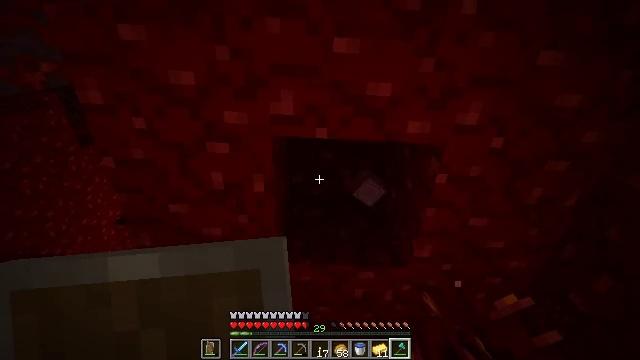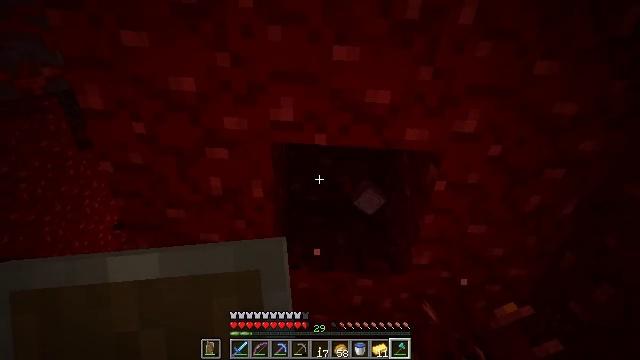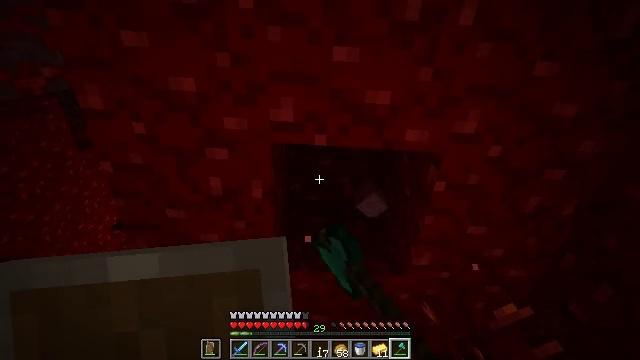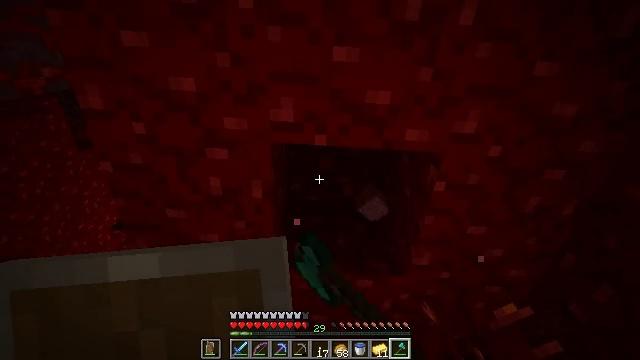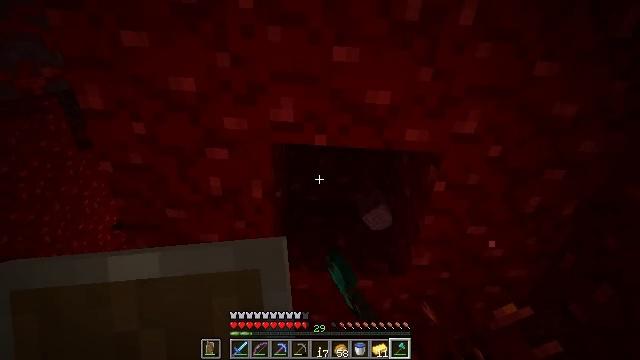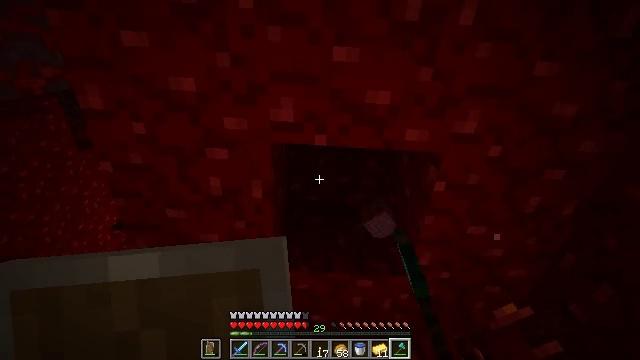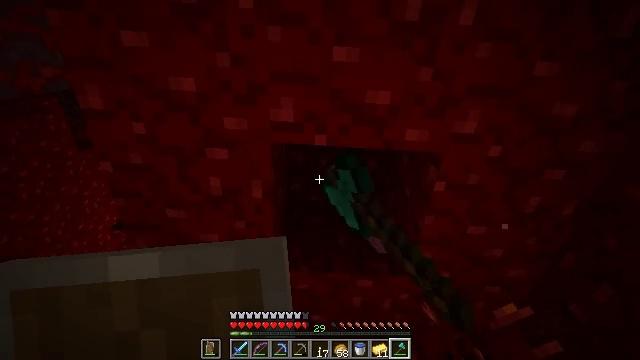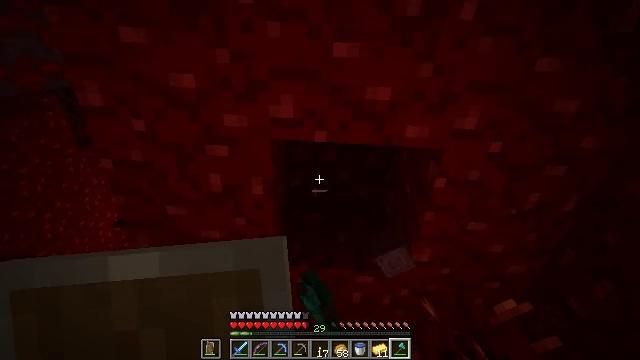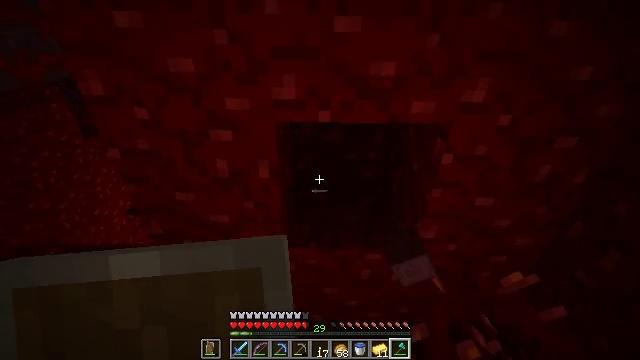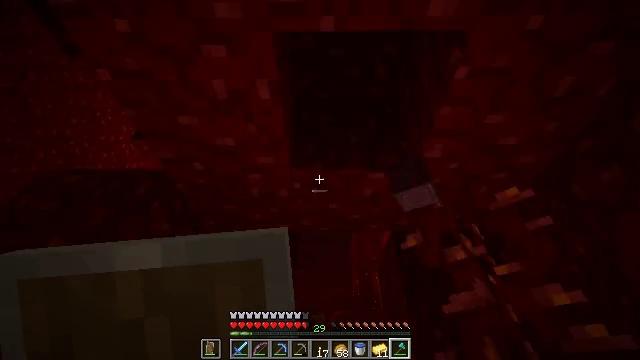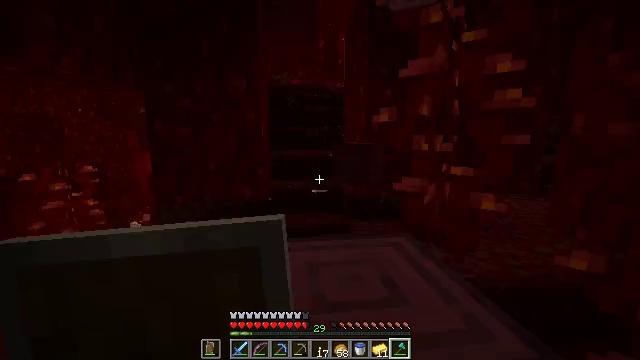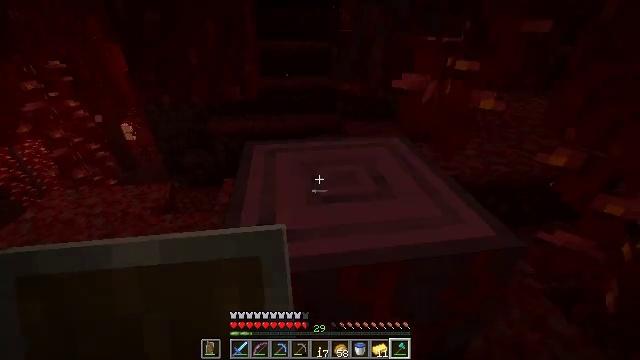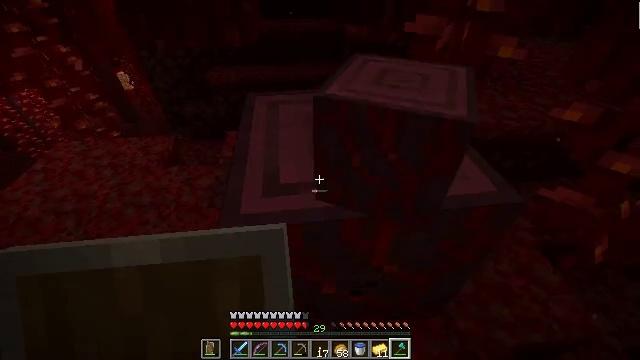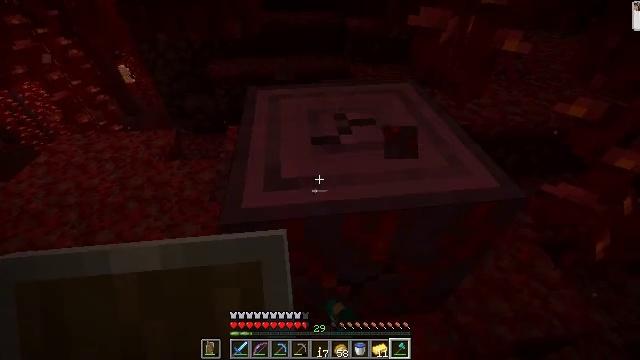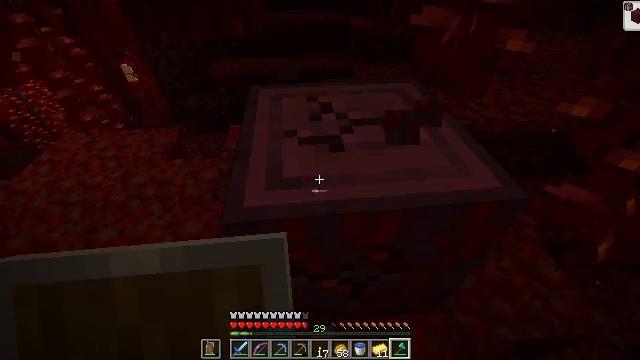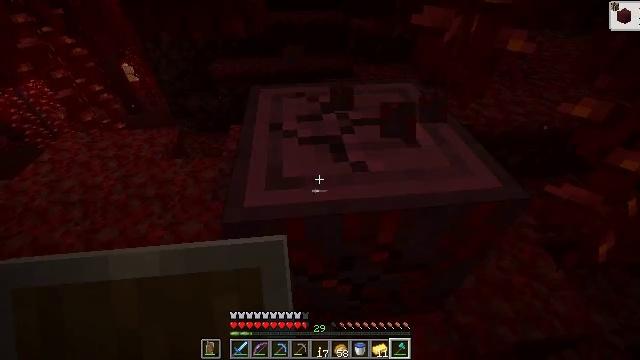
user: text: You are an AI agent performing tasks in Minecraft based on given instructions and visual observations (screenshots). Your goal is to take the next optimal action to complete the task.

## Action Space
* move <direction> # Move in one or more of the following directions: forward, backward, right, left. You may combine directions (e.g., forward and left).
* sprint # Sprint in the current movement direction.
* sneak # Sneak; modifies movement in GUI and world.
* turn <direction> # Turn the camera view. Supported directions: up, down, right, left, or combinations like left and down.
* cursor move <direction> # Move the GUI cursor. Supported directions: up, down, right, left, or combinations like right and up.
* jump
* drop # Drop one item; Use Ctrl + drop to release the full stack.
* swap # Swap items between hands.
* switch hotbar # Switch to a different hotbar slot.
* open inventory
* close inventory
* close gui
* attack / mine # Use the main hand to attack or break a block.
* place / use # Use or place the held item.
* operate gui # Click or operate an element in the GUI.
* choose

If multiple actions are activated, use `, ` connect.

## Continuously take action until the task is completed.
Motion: motion action
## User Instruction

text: Mine the crimson stem in the Nether.
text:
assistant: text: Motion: turn up, attack / mine
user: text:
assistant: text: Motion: attack / mine
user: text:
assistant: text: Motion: attack / mine
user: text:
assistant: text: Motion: attack / mine
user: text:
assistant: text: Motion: attack / mine
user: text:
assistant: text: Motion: attack / mine
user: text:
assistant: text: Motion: no_op
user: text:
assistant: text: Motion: turn left and down
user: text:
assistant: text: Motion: turn left and down
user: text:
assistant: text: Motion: turn right and down
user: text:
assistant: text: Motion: turn right and down
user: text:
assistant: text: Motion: turn left and down, attack / mine
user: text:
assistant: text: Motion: turn down, attack / mine
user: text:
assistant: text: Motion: attack / mine
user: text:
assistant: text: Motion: attack / mine
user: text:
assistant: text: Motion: attack / mine
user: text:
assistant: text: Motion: attack / mine
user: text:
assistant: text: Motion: attack / mine
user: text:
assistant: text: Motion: attack / mine
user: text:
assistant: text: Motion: attack / mine
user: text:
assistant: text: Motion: attack / mine
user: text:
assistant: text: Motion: attack / mine
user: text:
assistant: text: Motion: attack / mine
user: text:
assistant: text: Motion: attack / mine